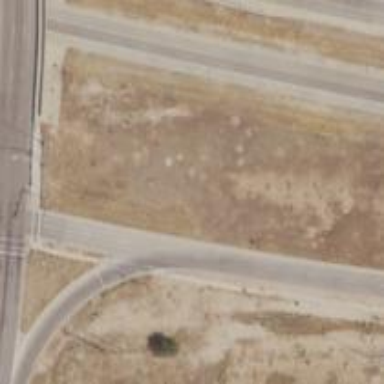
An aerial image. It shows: Secondary road with frontage road alongside.